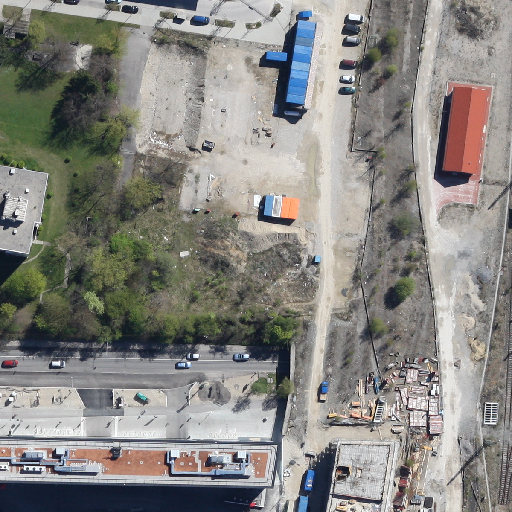
Referring expression: vehicle in the parking area